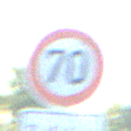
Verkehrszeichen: Geschwindigkeit70
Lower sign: HinweiseAufGefahrenDurchVerbaleAngabe11
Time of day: SunriseSunset
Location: Outdoor (RoadRail)
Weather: Clear
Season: NotSpecified
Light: Natural